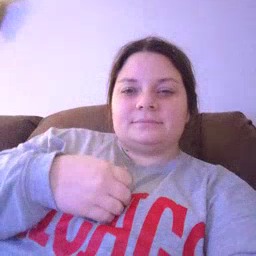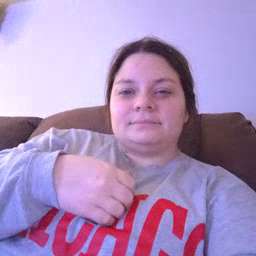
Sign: cheek